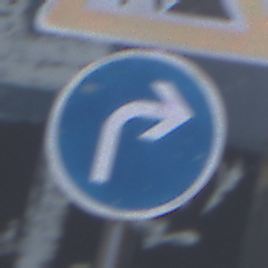
Verkehrszeichen: VorgeschriebeneFahrtrichtungRechts
Zusatzzeichen oben: Arbeitsstelle
Umgebung: Outdoor, Urban
Tageszeit: MorningAfternoon
Wetter: PartlyCloudy
Licht: Natural
Jahreszeit: NotSpecified
Kontrast: LowContrast